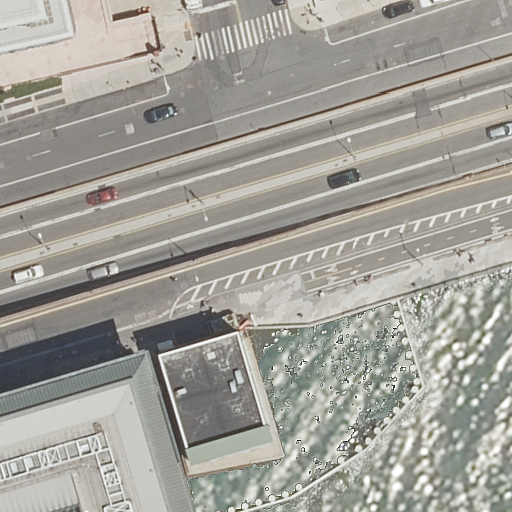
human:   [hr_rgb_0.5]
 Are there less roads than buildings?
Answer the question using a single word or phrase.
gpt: no

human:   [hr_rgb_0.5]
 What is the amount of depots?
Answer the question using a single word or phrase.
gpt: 0

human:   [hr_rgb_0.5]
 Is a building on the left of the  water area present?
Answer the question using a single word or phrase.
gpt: yes

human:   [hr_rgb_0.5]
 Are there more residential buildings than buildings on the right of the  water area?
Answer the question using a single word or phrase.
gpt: yes

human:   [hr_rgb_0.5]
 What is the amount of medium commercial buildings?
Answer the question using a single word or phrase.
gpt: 0

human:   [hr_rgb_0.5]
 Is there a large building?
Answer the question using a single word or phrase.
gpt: yes

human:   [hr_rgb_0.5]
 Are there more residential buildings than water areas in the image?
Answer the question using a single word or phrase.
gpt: yes

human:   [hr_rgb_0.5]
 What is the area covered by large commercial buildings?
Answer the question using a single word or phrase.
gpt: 0m2

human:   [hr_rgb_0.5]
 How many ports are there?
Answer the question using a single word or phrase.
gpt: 0

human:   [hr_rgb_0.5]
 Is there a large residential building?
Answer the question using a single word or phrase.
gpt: yes

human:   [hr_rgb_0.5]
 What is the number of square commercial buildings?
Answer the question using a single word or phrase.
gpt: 0

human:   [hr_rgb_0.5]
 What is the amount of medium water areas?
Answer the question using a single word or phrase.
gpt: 0

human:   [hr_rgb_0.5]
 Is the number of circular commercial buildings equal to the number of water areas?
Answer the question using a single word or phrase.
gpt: no

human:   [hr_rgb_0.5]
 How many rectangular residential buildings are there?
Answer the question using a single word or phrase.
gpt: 2

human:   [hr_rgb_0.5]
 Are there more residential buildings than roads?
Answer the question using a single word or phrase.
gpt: no

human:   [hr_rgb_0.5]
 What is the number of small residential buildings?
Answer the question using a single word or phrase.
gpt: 0

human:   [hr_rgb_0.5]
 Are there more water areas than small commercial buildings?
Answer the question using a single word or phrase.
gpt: yes

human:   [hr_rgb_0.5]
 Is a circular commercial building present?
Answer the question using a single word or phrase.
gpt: no

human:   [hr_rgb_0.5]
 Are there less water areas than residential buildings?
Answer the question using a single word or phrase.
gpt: yes

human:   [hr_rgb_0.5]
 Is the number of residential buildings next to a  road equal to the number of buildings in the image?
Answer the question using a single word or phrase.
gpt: yes

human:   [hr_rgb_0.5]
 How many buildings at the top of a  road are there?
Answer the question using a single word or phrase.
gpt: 1

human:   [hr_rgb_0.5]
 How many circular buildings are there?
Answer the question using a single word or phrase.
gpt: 0

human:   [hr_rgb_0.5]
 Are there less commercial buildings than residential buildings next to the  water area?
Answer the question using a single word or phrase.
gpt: yes

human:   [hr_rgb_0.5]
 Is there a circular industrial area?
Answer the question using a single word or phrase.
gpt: no

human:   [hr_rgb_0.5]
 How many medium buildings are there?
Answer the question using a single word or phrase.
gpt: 2

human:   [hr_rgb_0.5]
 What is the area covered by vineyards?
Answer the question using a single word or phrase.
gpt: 0m2

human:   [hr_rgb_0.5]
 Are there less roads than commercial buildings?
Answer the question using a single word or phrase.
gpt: no

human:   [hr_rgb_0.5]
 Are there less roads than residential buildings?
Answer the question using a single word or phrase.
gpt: no

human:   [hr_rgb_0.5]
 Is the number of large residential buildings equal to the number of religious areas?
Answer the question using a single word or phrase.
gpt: no

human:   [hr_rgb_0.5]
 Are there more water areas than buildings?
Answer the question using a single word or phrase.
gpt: no

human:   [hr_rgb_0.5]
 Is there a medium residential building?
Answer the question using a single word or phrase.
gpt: yes

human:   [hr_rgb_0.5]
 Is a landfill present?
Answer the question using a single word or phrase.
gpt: no

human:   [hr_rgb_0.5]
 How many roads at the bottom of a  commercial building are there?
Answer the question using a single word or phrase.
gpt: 0

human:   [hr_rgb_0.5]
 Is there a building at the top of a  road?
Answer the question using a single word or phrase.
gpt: yes

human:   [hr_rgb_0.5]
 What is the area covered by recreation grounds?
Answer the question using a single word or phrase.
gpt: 0m2

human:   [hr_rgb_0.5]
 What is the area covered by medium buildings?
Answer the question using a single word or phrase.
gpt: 516m2